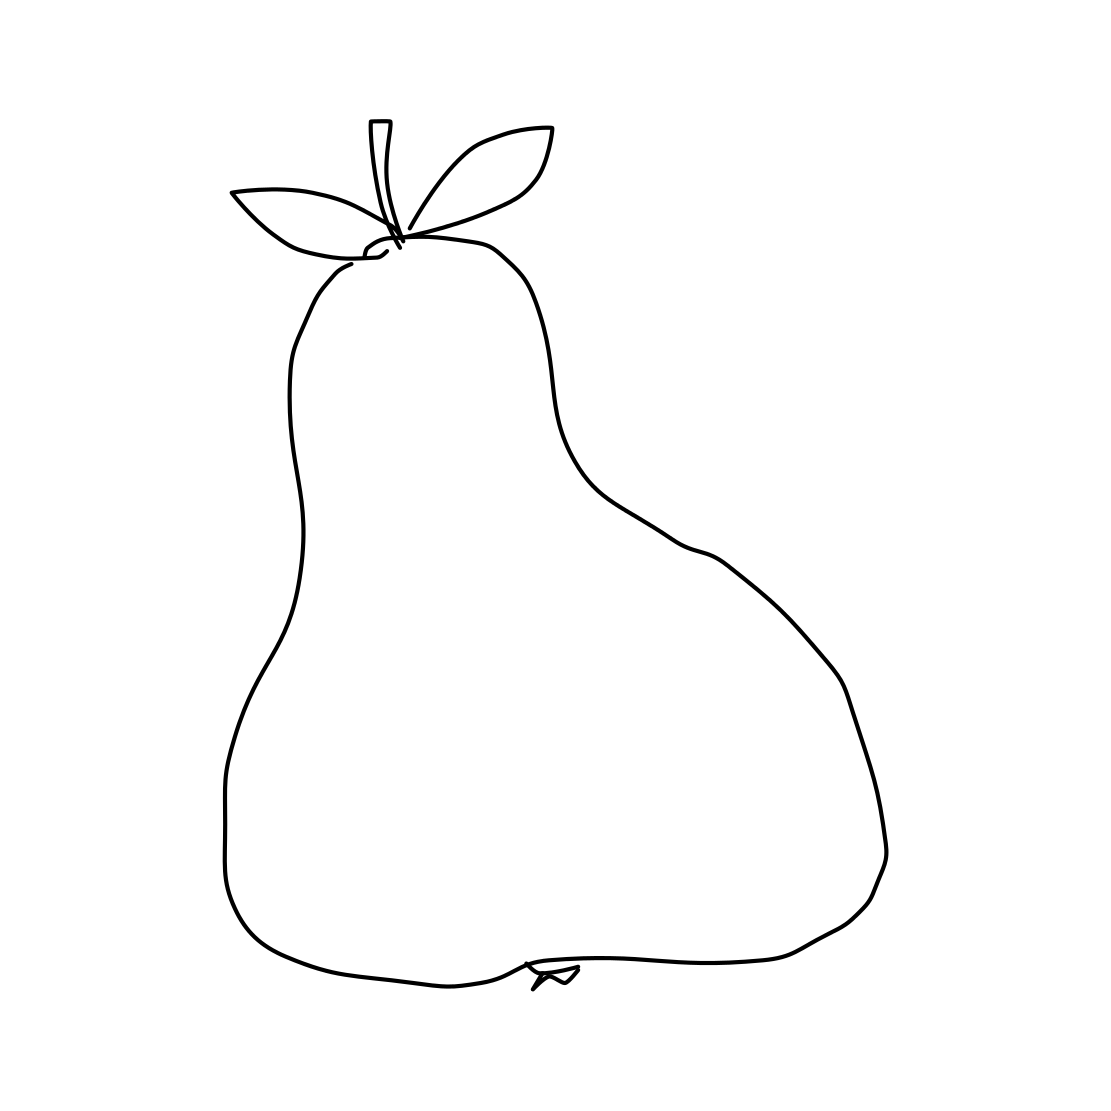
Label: pear